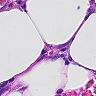
Metastatic tissue present: no